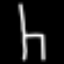
Label: chair